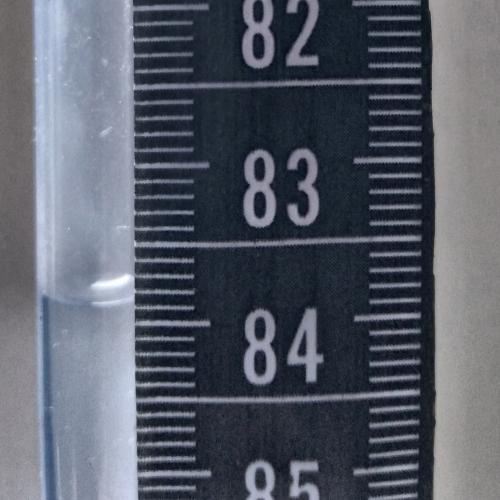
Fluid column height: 83.9 cm